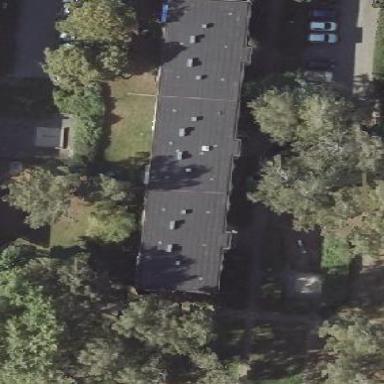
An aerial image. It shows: Apartment building with flat roof.